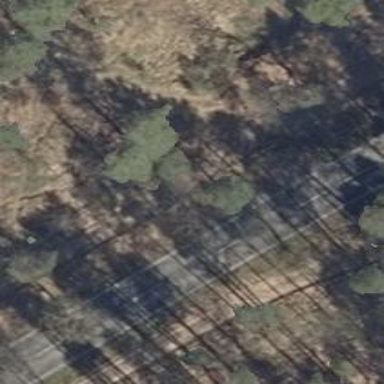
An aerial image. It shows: Firebreak created by man-made cutline.